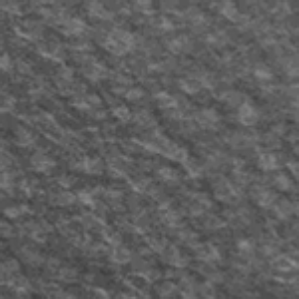
Label: frost